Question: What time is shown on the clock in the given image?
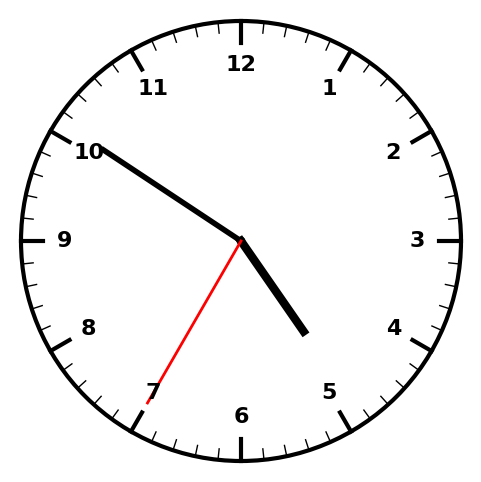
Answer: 04:50:35